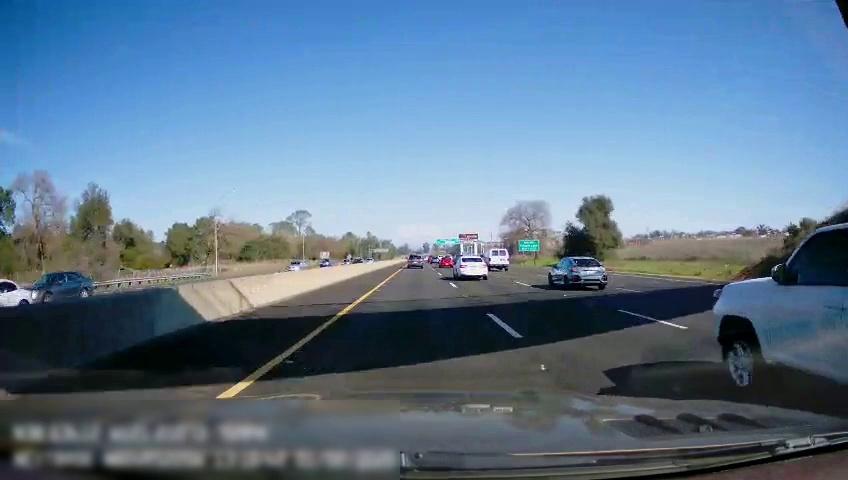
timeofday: Day
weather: Sunny
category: Drivable Space
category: Drivable Space
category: Vehicles | SUV
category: Vehicles | Car
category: Vehicles | Van
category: Vehicles | Car
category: Vehicles | SUV
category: Vehicles | Car
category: Vehicles | Car
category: Vehicles | Car
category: Lanes | Current Lane
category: Lanes | Current Lane
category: Lanes | Current Lane
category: Lanes | Alternate Lane
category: Lanes | Alternate Lane
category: Traffic | Signs